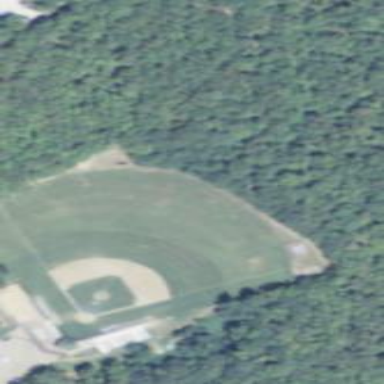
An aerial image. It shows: Baseball pitch for leisure and sports activities.